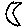
Label: moon